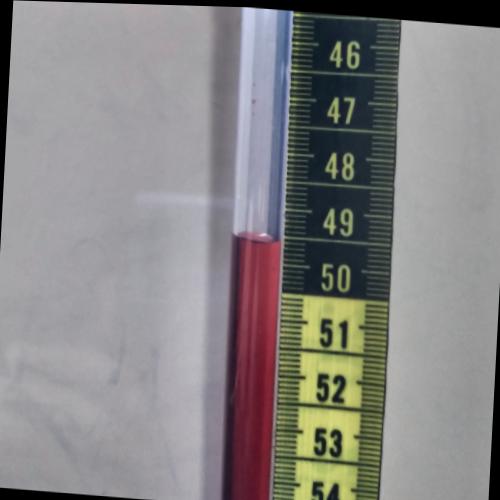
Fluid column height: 49.6 cm